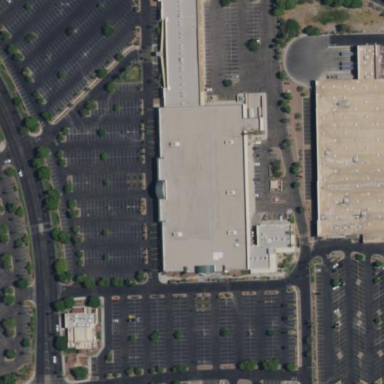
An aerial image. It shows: Department store building.